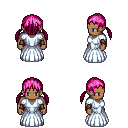
a pixel art fantasy rpg character, male body template, human, dark skin, underdress, robe skirt, pink twin-tailed hairstyle, leather bracers, four views (front, back, left, right), 2x2 character sprite sheet, small pixel art, hard edges, no anti-aliasing